Question: So guys... I have this question:
> <URL>
Here is the code I have:
'''
var q6 = (from t in northwind.Products
join o in northwind.Suppliers on t.SupplierID equals o.SupplierID
group t.UnitPrice by new {o.Country, t.UnitPrice} into grouped
let county = grouped.Key.Country
let price = grouped.Key.UnitPrice
group new
{
Country = county,
Product = price
}
by county
into countryGrouped
select new
{
Output = countryGrouped.Key,
Price = countryGrouped.OrderBy(c => c.Product)
});
lbxTop5.ItemsSource = q6;
'''
It works as far as outputting the prices.
The prices come out like this:

Can anyone tell me how to output the price in the proper format rather than the datatype?
Thanks!
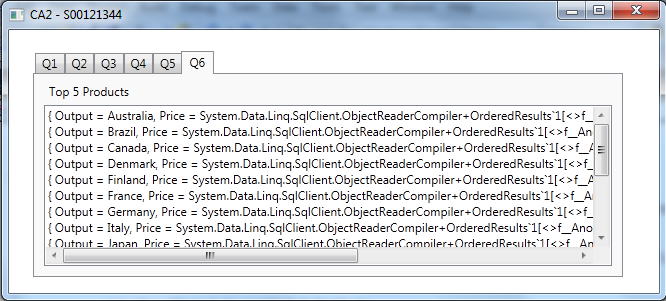
Answer: What's the "propper format"?
You can do something like this:
'''
...
select new
{
Output = countryGrouped.Key,
Price = string.Join(",", countryGrouped.OrderBy(c => c.Product))
});
'''
Which will make the output a comma-delimited string